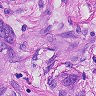
Metastatic tissue present: yes